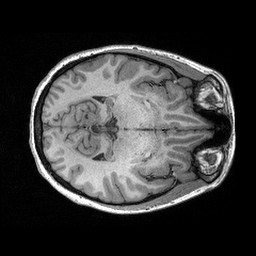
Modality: T1w
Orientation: axial
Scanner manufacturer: siemens
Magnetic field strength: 3 T
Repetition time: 2.3 s
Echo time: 0.00298 s